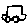
Label: car